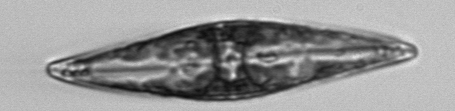
Label: Pleurosigma